Field crop: maize
Growth stage: 2
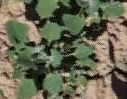
Species: chenopodium